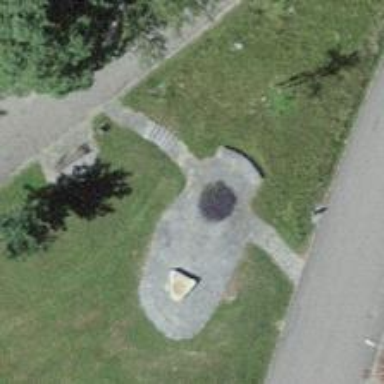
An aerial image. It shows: Bench for seating.